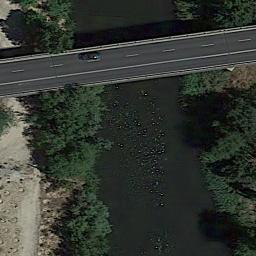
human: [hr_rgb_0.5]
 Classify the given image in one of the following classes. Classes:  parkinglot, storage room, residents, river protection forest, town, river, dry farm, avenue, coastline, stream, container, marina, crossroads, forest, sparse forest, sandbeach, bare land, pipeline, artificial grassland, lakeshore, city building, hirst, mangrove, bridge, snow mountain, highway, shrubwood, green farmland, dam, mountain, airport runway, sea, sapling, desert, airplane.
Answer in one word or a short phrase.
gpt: bridge